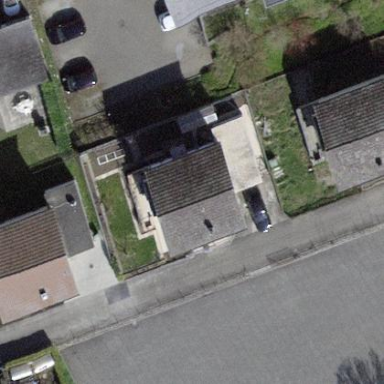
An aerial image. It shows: Building with tile roof.